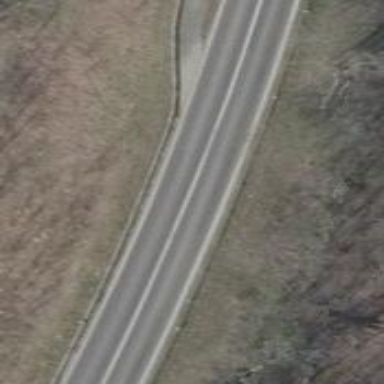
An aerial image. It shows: Secondary road with asphalt surface.